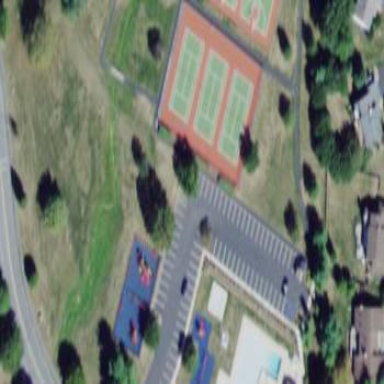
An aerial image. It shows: Tennis court in leisure pitch.